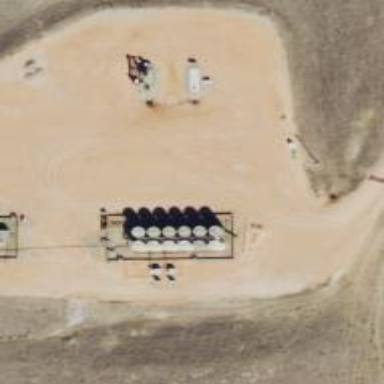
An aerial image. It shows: Storage tank that is man-made.